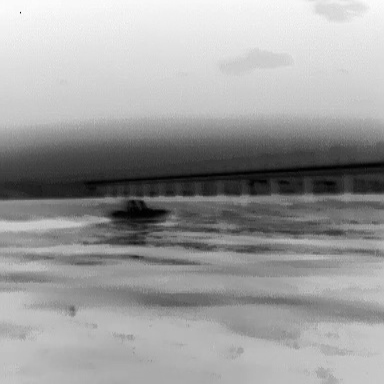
There is a canoe in the infrared image.